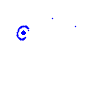
Particle: kaon